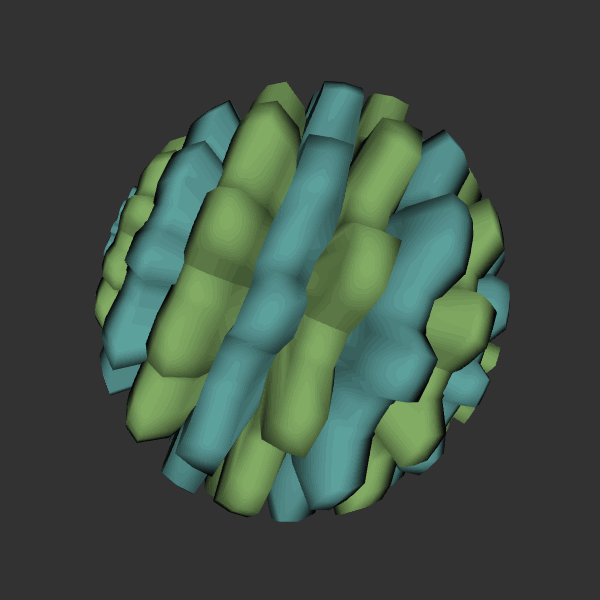
Background: dark